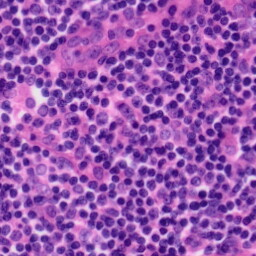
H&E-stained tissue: Tonsil